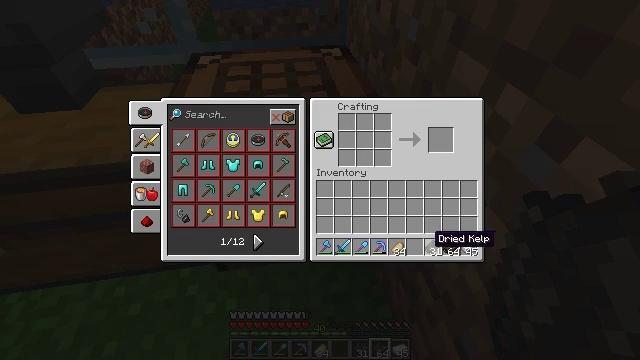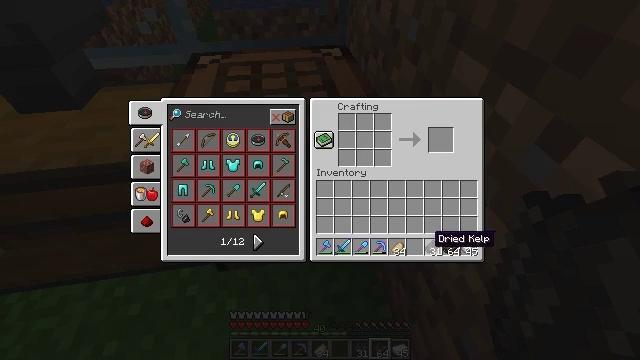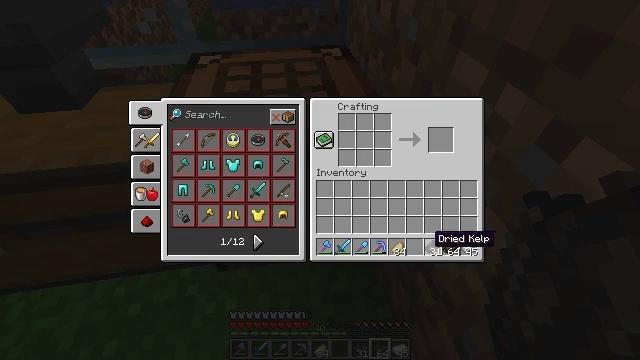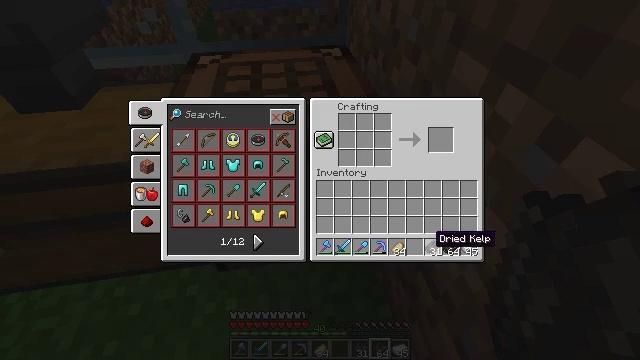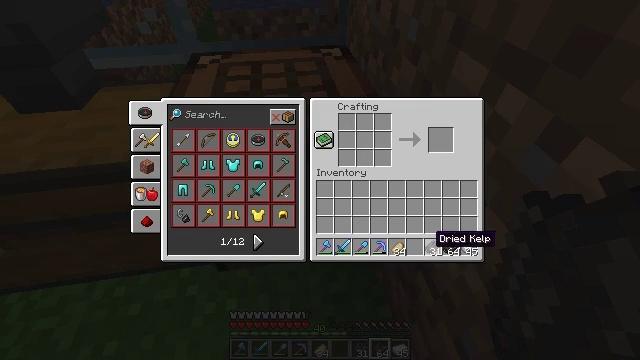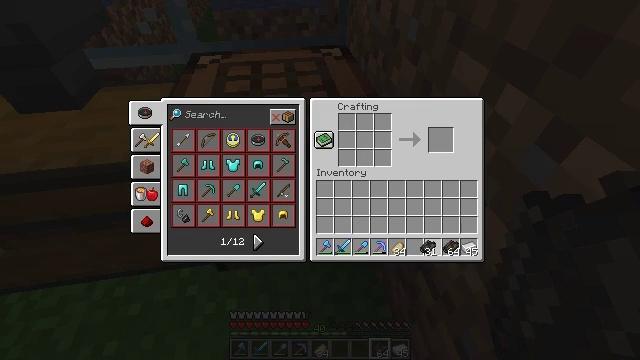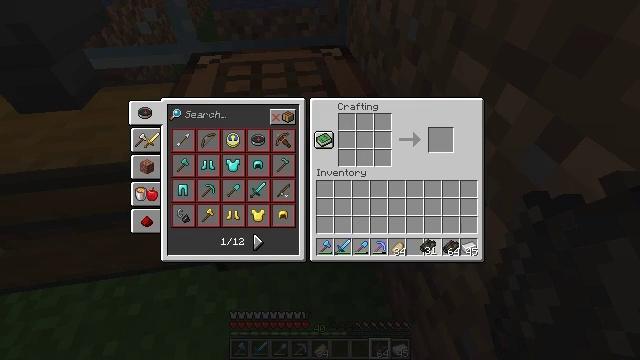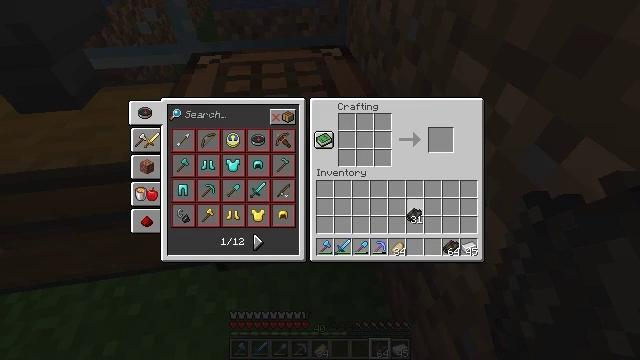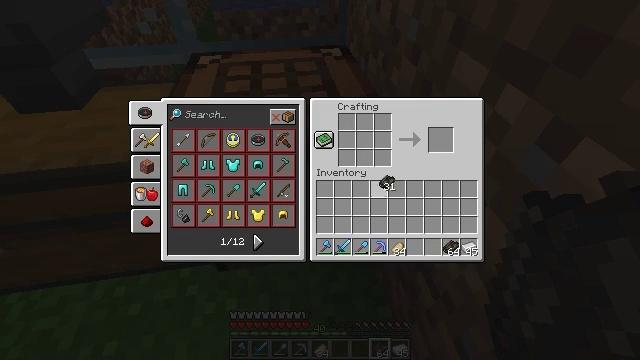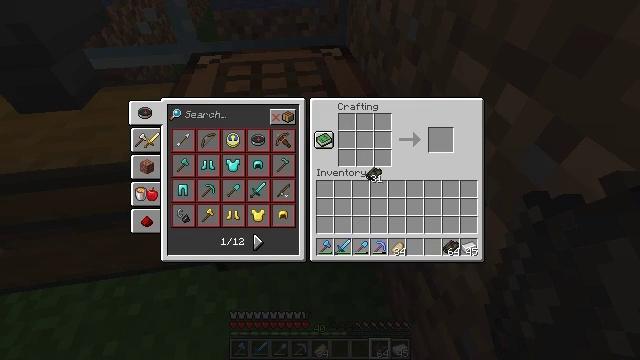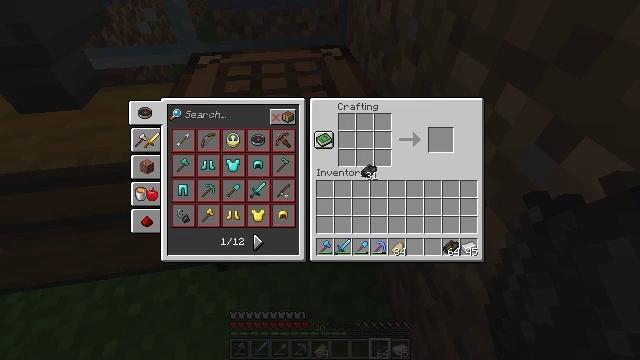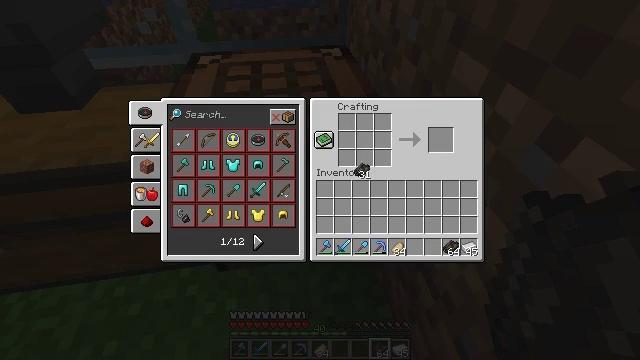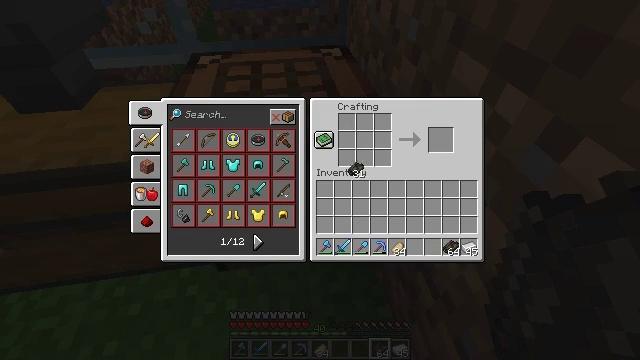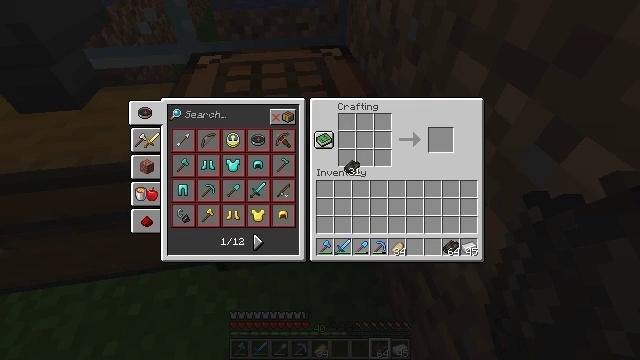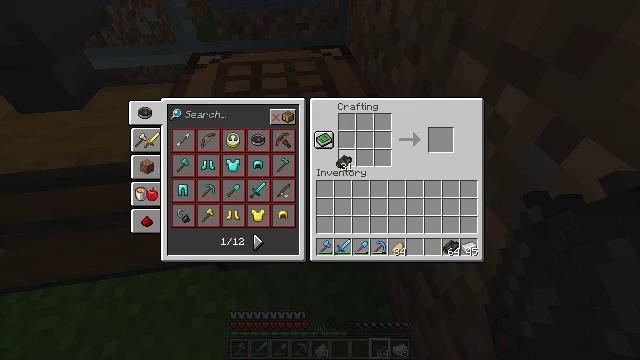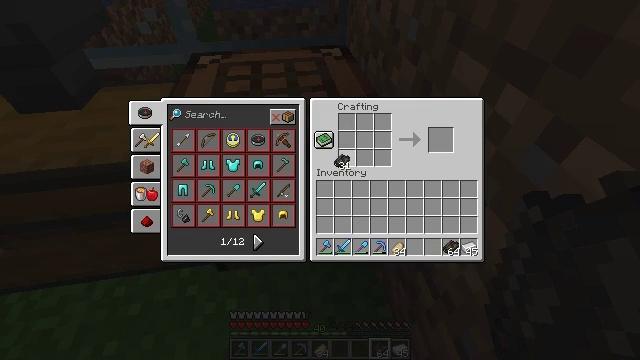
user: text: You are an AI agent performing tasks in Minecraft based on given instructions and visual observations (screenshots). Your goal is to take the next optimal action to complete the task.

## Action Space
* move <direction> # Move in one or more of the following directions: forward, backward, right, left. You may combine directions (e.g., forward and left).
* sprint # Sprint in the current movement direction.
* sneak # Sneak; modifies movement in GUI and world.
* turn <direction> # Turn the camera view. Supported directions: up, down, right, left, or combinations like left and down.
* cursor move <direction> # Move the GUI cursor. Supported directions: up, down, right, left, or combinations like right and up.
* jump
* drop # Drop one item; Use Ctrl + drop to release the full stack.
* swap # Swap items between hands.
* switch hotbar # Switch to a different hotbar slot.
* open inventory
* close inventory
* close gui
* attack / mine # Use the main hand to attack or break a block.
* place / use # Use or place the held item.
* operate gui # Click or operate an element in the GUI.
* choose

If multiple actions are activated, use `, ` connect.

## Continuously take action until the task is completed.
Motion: motion action
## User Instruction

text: Create a dried kelp block using dried kelp.
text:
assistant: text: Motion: no_op
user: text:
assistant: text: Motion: no_op
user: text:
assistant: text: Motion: no_op
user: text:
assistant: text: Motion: no_op
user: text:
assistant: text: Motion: operate gui
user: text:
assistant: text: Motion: operate gui
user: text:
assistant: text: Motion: cursor move left and up
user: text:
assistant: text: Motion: sneak, cursor move left and up
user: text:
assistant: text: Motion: sneak, cursor move left and up
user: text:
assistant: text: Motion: sneak
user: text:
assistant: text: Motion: sneak, cursor move left
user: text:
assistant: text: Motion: sneak
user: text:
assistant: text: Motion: sneak
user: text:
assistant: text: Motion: sneak, cursor move left
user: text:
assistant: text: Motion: sneak
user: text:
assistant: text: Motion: sneak
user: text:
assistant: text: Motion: sneak
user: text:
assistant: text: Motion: sneak
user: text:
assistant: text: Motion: sneak, operate gui
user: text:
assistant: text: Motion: sneak, operate gui
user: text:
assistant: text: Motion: sneak, operate gui
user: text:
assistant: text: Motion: sneak, cursor move right, operate gui
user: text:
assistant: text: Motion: sneak, cursor move right, operate gui
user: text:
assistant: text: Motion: sneak, operate gui
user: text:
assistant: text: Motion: sneak, operate gui
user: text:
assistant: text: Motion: sneak, operate gui
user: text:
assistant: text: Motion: sneak, operate gui
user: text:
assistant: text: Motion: sneak, operate gui
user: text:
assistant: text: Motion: sneak, cursor move up, operate gui
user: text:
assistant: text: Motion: sneak, cursor move up, operate gui